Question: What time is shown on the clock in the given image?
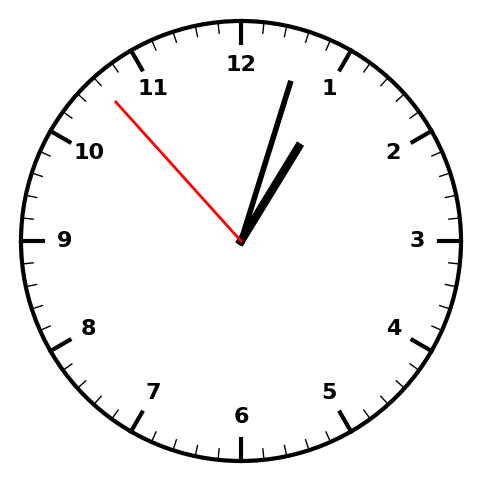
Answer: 01:02:53